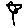
Label: flower